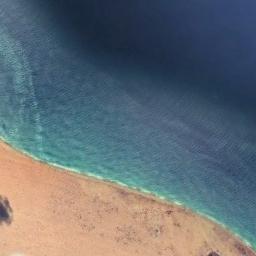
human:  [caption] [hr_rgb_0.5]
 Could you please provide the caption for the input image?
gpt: The beach consists of blue seawater and a yellow coast .

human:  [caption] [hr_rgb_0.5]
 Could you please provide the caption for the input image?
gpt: Large area of ​​blue water and light reddish-brown beach .

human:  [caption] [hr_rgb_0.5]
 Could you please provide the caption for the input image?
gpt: The sea by the beach is calm .

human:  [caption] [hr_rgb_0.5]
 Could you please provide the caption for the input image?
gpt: The beach with khaki sand and the color of the seawater is dark blue and pretty .

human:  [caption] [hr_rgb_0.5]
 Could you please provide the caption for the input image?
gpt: The sea is calm beside the beach .